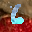
Label: 6